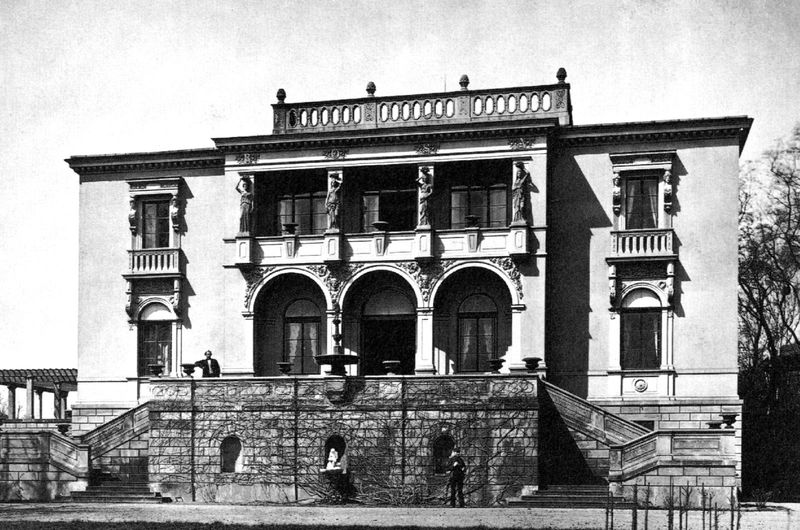
Titel: Villa Rosa
Künstler: Gottfried Semper
Standort: Dresden, Villa Rosa (EU - D - Sachsen)
Schlagwörter: mann, weiß, fenster, schwarz, säulen, dach, gebäude, haus, architektur, mensch, gebüsch, garten, balkon, mauer, figuren, treppe, stufe, foto, fotografie, bögen, loggia, veranda, villa, freitreppe, mesch, palatio